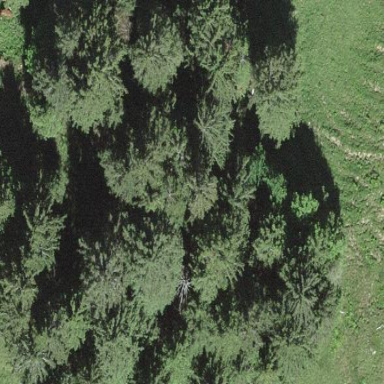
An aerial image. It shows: Forest area.